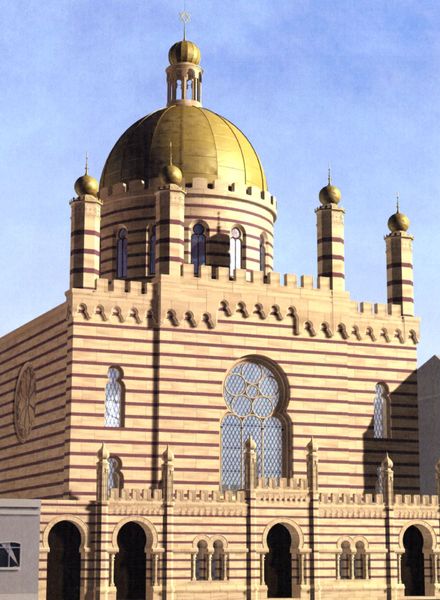
Titel: Köln, Synagoge in der Glockengasse
Künstler: Ernst Friedrich Zwirner
Standort: Köln (EU - D - NRW)
Schlagwörter: blau, himmel, schatten, wolken, ocker, fenster, glas, licht, kirche, gold, bogen, kuppel, zinnen, foto, fugen, moschee, türme, stern, kreise, rosette, islam, maurisch